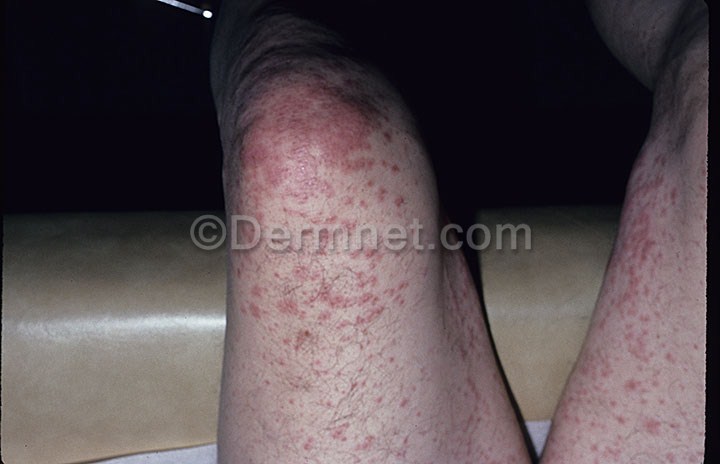
Disease: Psoriasis pictures Lichen Planus and related diseases